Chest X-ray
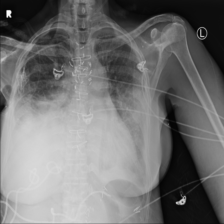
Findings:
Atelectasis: negative
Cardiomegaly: negative
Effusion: positive
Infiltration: positive
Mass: negative
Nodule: negative
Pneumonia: negative
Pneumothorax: negative
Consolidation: negative
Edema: negative
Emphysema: negative
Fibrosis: negative
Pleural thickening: negative
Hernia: negative